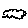
Label: cloud